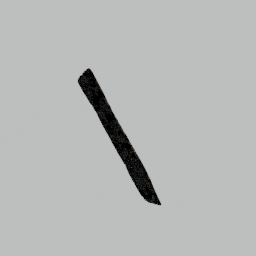
Label: nature